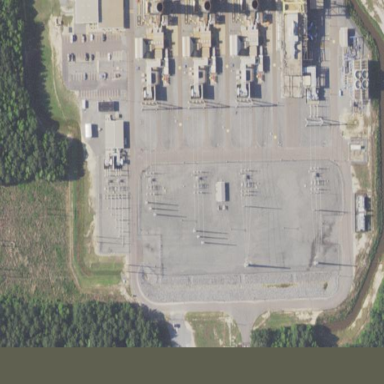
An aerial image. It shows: Power substation with transmission level designation. It is enclosed by fence.